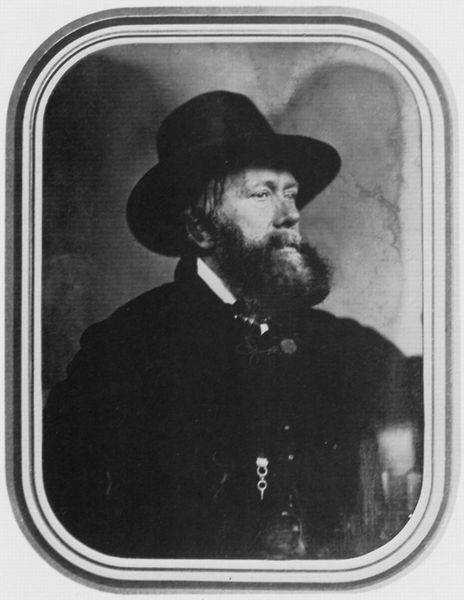
Titel: Günther Gensler
Künstler: Franz Bertram
Schlagwörter: dunkel, hand, mann, nackt, schatten, weiß, glas, grau, haar, hut, jahrhundertwende, licht, mund, nase, ohr, profil, schmuck, schwarz, toulouse lautrec, blick, alt, anzug, bart, hemd, jacke, augen, gesicht, kragen, rahmen, vollbart, bildnis, herr, portrait, porträt, auge, haare, mantel, pose, brosche, knopf, lippen, kopfbedeckung, seitlich, wangen, kette, amerika, rand, ernst, brauen, pupillen, maler, augenbraue, knöpfe, hemdkragen, weste, krempe, foto, fotografie, photographie, schwarzweiss, künstler, uniform, soldat, strähnig, schriftsteller, abzeichen, orden, strähne, photo, tracht, uhrkette, halbprofil, anhänger, blickrichtung, general, schwart, gerahmt, fotographie, weißer kragen, abgerundet, aufnahme, ovale, photografie, statik, siedler, bürgerkrieg, angerundet, amerikanisch, lichtbild, fotograf, daguerreotypie, paspertou, daguerre, fofo, civil war, dinkel, hutterer, nordstaaten, gediegen, abenteurer, dageuerotypie, bürgerkriege, schwarzweißbild